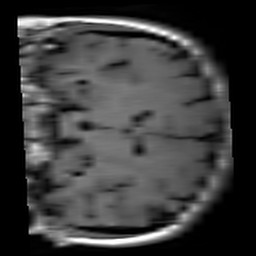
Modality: T1w
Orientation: coronal
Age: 22
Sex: female
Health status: healthy
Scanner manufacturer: siemens
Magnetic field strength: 3 T
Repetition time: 4.1 s
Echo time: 0.0085 s